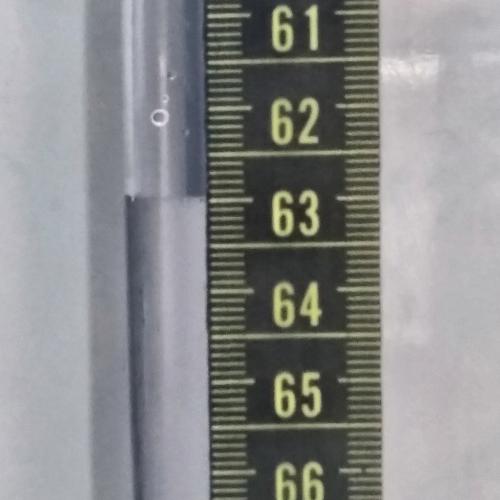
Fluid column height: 63.0 cm